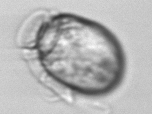
Label: Dinophysis_acuminata